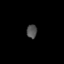
Tissue: skin
Cell type: T cells
Senescence score: 0.6882
Nuclear area (px): 141
Mean DAPI intensity: 78.957